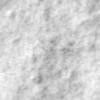
Label: no_change